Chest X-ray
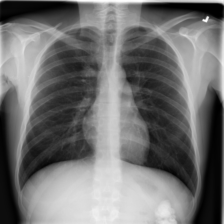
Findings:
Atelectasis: negative
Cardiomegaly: negative
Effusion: negative
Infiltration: negative
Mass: negative
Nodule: negative
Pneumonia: negative
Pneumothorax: negative
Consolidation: negative
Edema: negative
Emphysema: negative
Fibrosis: negative
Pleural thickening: negative
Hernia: negative